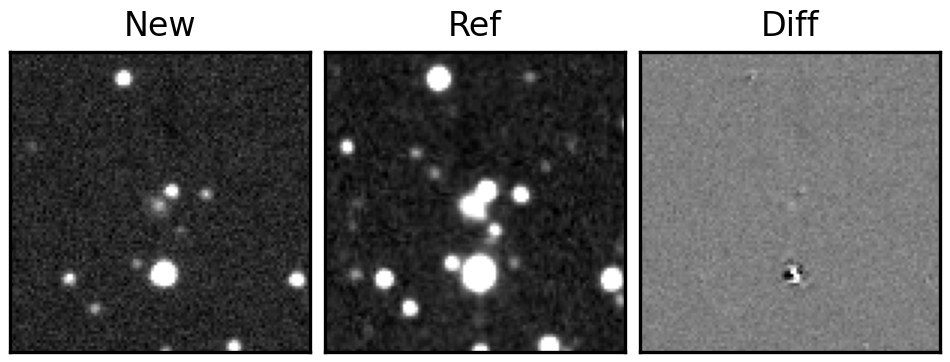
Label: real